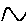
Label: zigzag